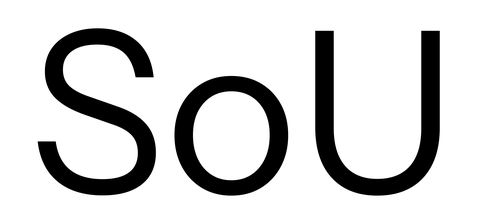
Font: InstrumentSans_Regular